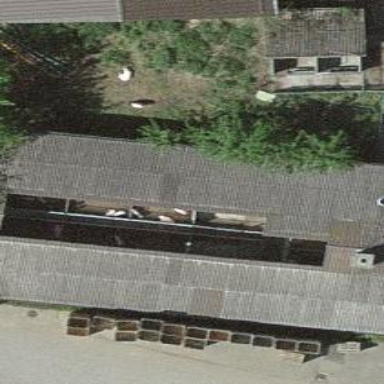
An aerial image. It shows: Rural barn.